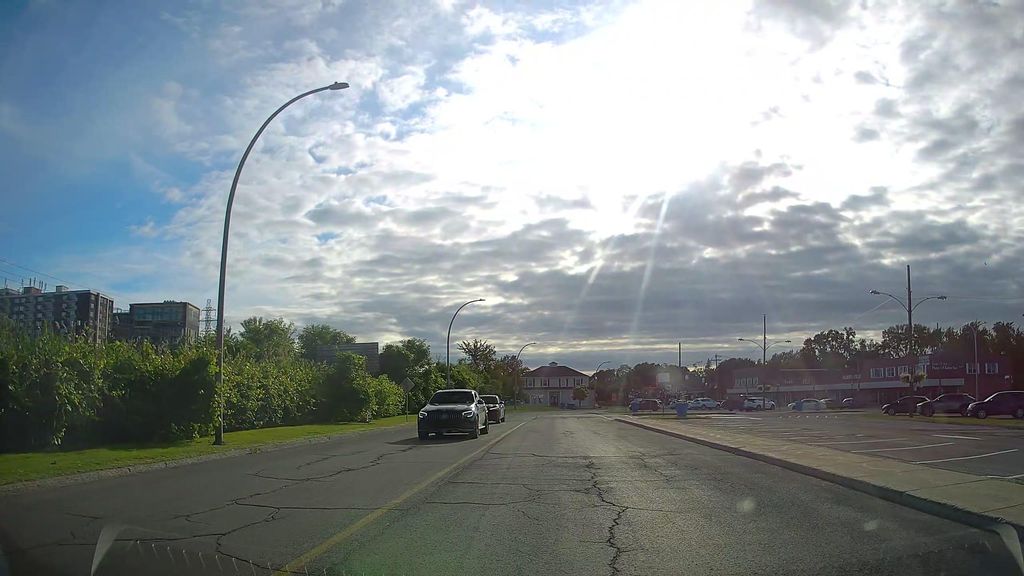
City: montreal